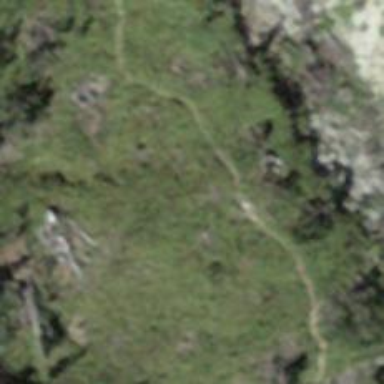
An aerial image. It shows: Path.